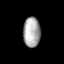
Tissue: lung
Cell type: Endothelial cells
Senescence score: 0.5829
Nuclear area (px): 505
Mean DAPI intensity: 168.665